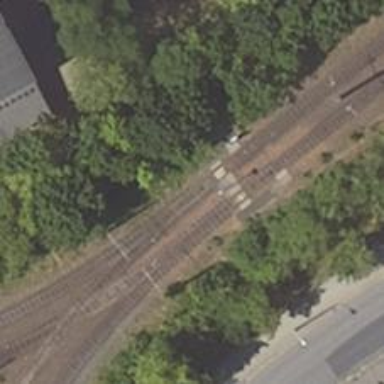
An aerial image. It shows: Railway switch.